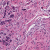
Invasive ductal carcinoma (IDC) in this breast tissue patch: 0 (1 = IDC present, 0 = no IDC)